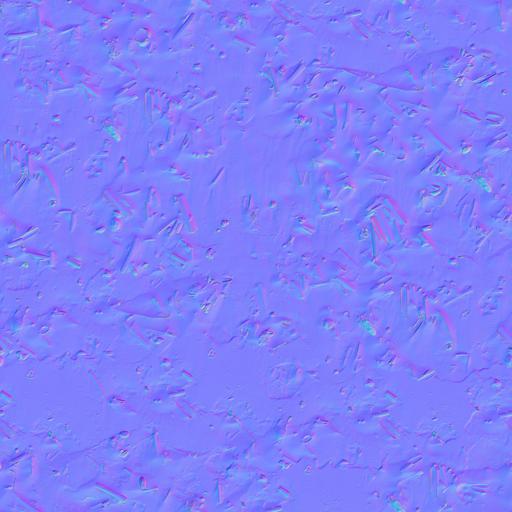
beach ground sand shell shells